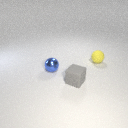
small yellow rubber sphere behind small gray rubber cube